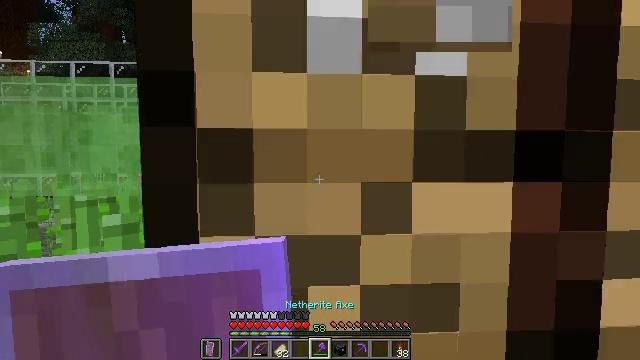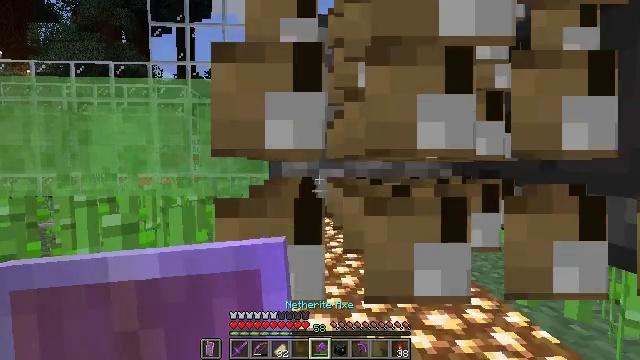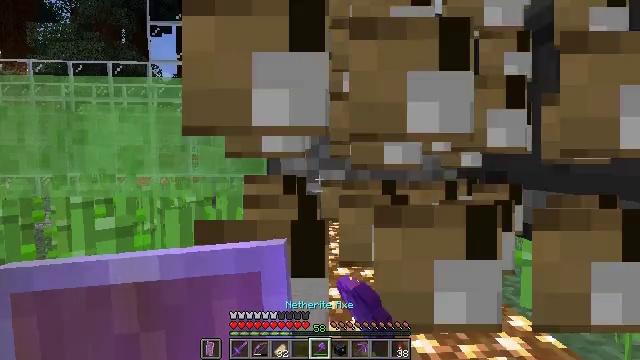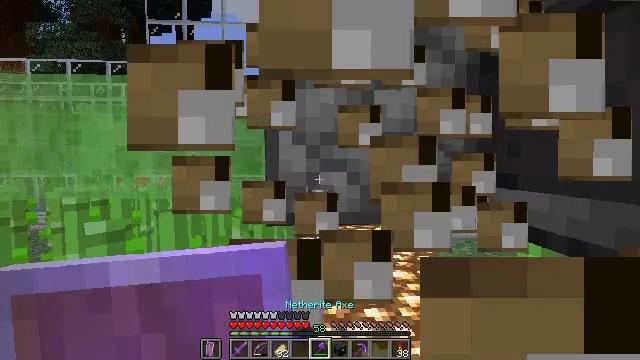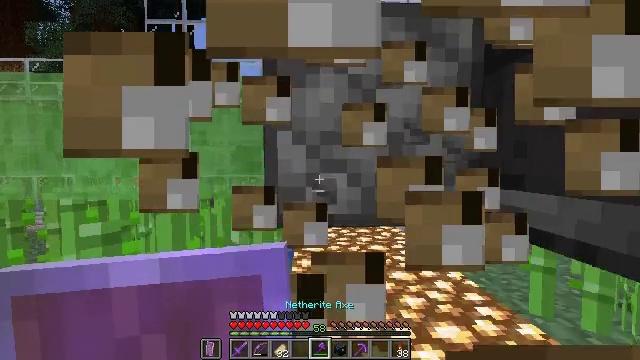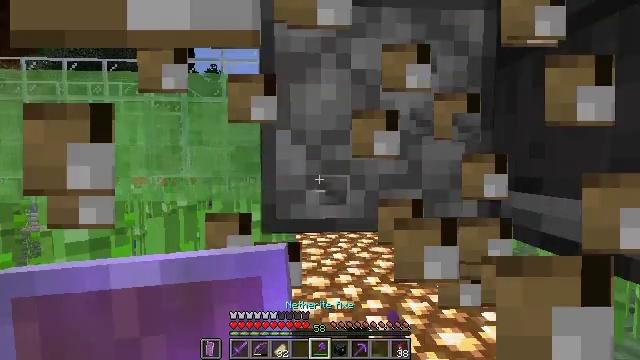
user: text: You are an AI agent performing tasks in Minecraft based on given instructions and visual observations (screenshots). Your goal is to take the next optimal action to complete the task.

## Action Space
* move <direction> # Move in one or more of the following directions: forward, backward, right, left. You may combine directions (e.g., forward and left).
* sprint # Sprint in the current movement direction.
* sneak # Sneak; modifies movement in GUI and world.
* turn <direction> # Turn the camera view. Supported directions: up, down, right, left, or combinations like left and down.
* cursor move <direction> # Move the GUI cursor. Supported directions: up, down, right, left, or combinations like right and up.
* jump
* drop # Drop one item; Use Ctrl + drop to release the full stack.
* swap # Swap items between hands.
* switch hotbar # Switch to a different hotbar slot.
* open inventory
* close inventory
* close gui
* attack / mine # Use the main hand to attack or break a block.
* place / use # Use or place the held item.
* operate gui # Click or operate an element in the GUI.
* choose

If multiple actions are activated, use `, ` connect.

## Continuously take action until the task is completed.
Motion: motion action
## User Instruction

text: Recycle the crafting table.
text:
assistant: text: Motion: move forward, sneak, attack / mine
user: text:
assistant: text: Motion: move forward, sneak, attack / mine
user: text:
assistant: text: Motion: move forward, sneak, attack / mine
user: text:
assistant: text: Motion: move forward, sneak, attack / mine
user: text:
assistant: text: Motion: move forward, sneak, attack / mine
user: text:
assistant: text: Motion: sneak